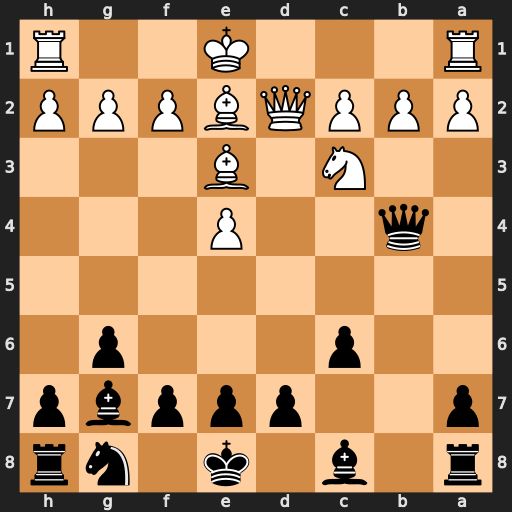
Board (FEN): r1b1k1nr/p2pppbp/2p3p1/8/1q2P3/2N1B3/PPPQBPPP/R3K2R
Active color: b
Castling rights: KQkq
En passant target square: -
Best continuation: Qxb2 Rb1 Qxc3